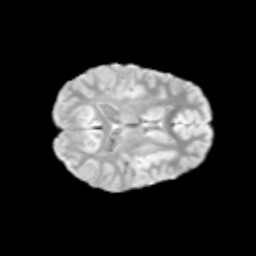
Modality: T2w
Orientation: axial
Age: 9
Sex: male
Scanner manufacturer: siemens
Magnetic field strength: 3 T
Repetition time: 3.8 s
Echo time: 0.07 s